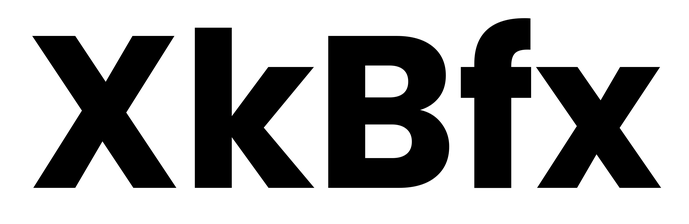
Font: Poppins-Bold